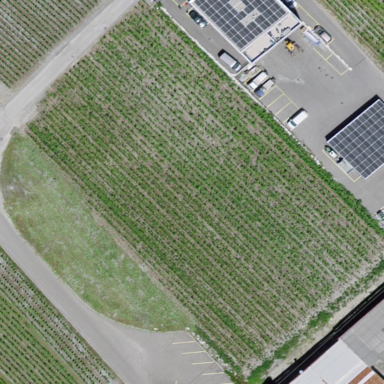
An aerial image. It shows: Vineyard.